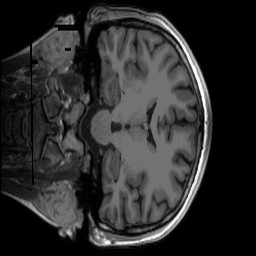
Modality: T1w
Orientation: coronal
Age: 21
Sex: female